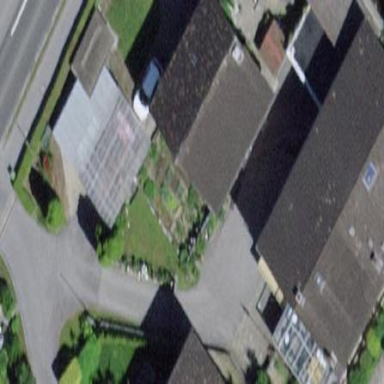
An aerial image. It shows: Detached building with gabled roof.